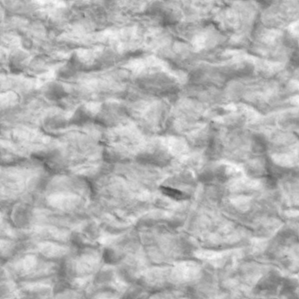
Label: non_frost